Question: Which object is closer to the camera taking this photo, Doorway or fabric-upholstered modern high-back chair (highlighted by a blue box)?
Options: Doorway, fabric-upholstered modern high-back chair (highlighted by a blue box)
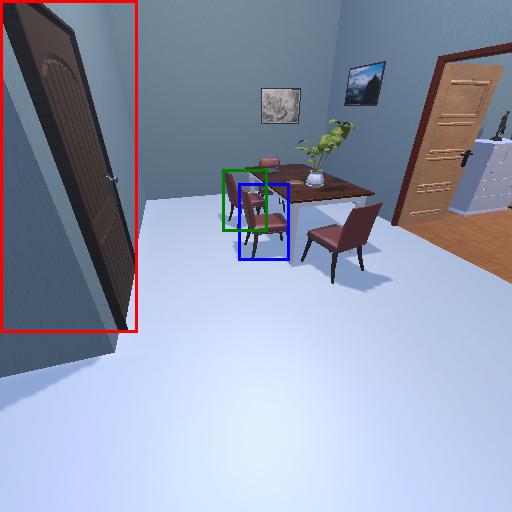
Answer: Doorway